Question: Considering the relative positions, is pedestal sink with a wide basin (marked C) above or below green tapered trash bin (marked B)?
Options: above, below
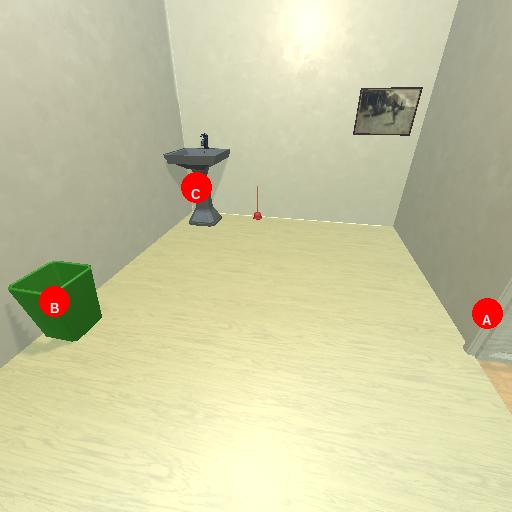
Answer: above